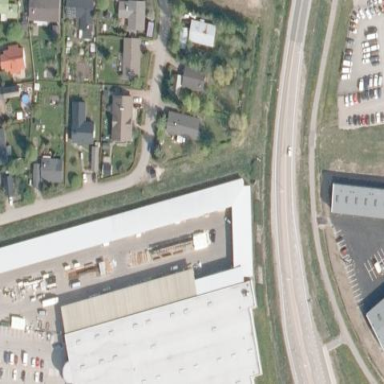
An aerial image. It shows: Shelter within building.